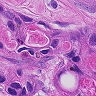
Metastatic tissue present: yes